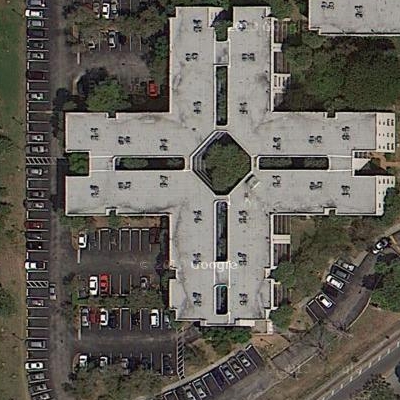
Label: cIndustry